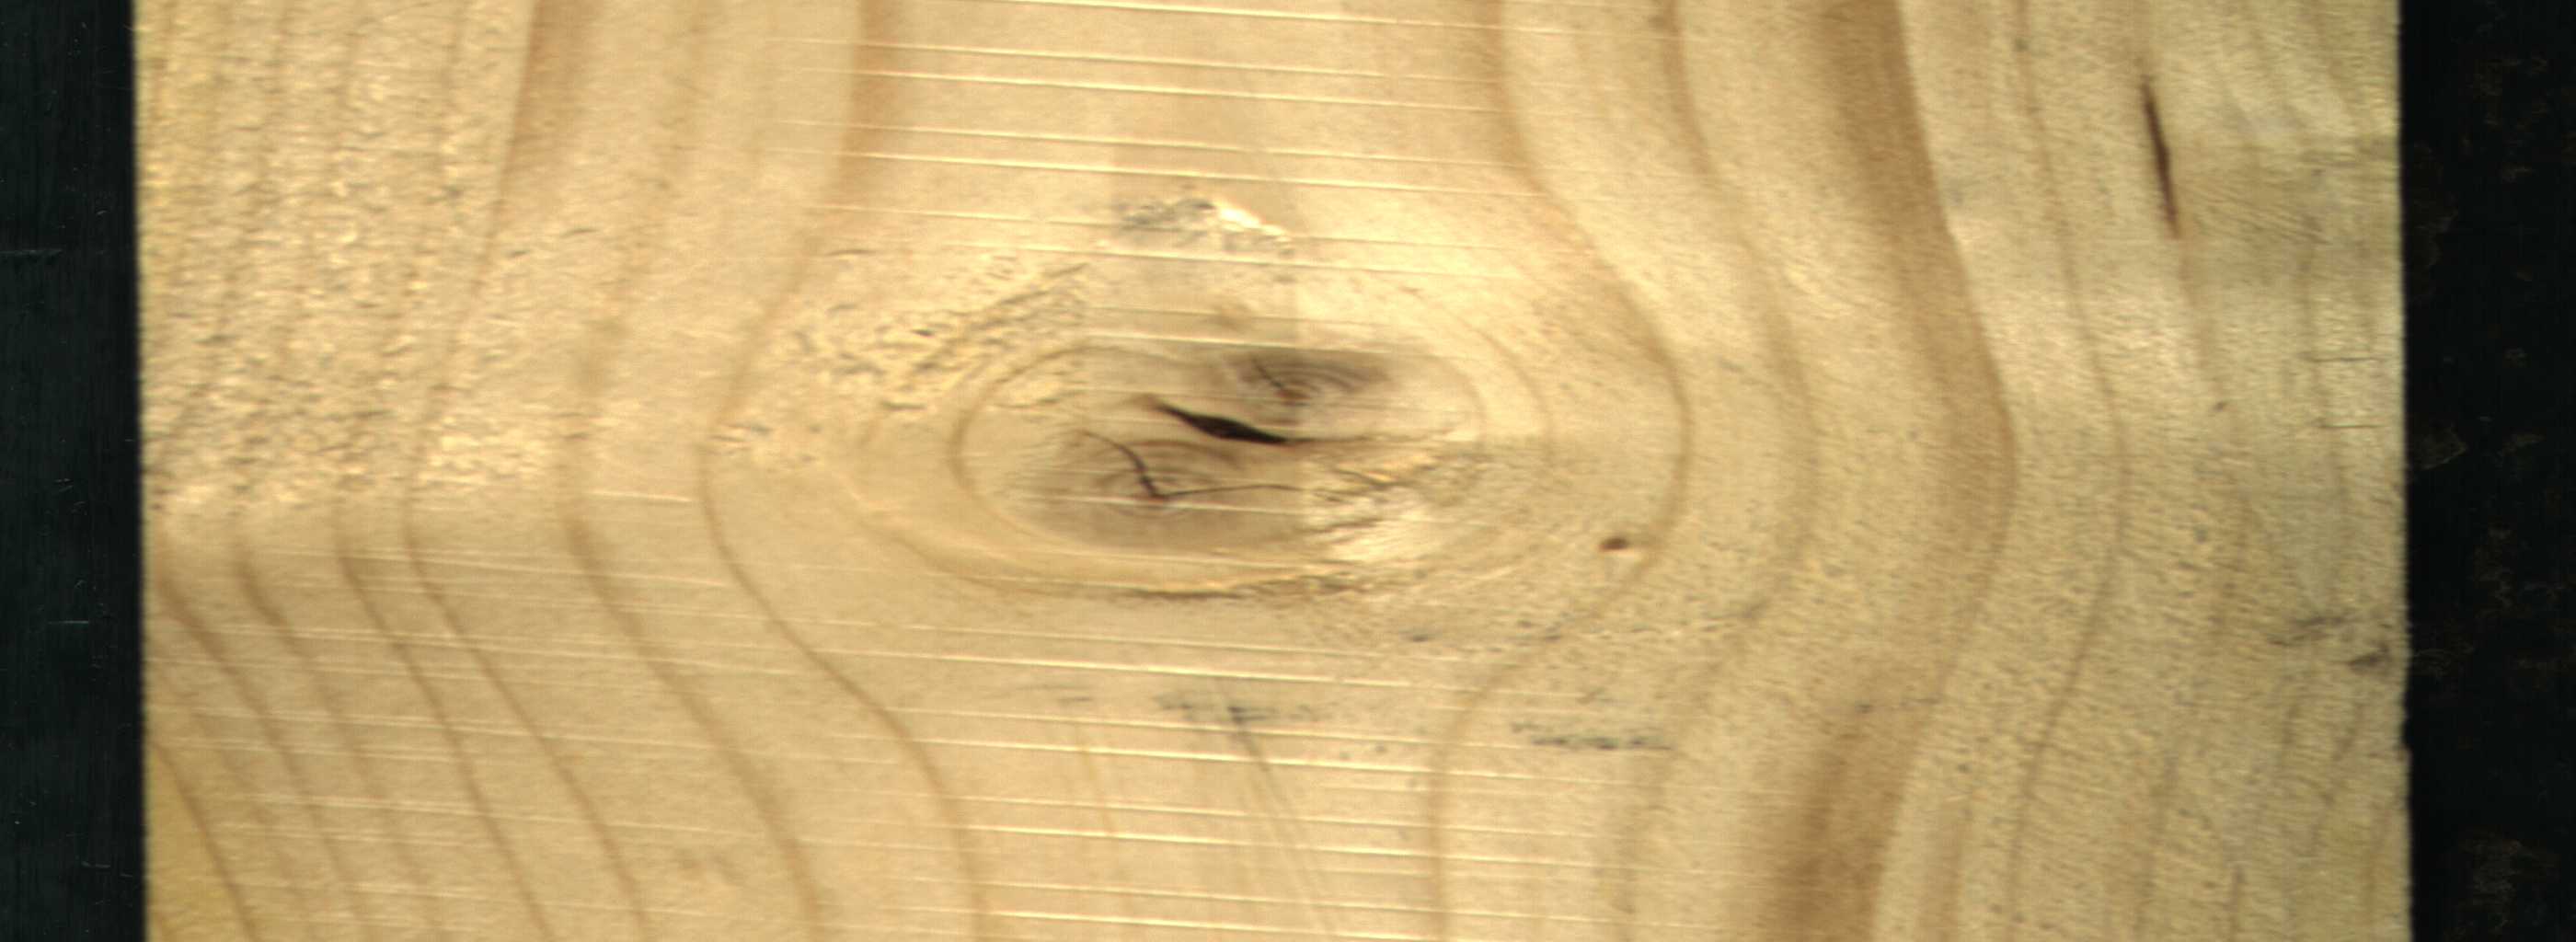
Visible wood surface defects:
resin
knot_with_crack
knot_with_crack
Dead_Knot